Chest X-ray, PA view. Patient: 57 years old, sex M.
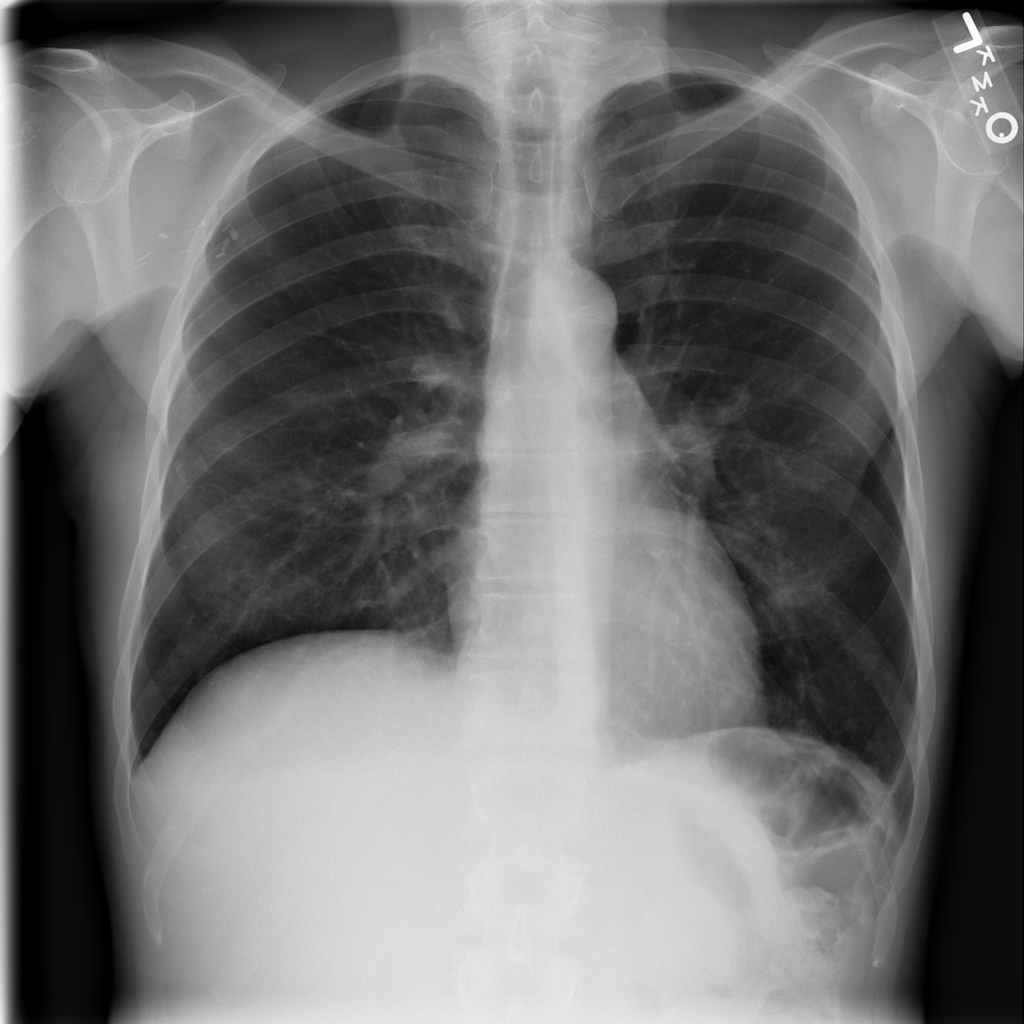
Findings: Nodule